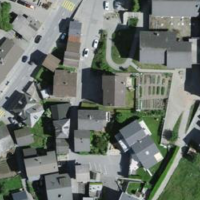
EUNIS habitat code: 54
Species observed at this site:
Orchis pallens